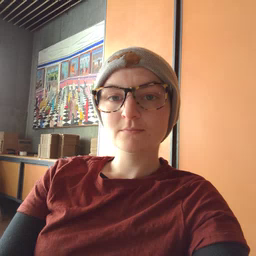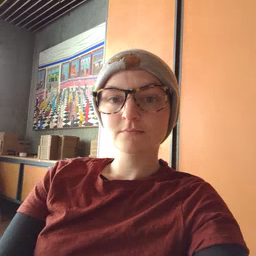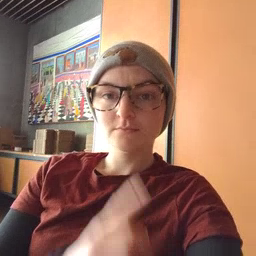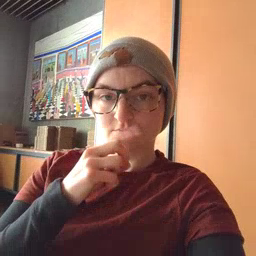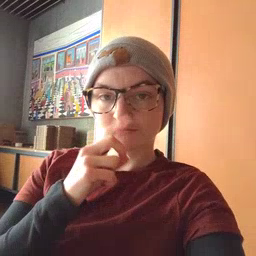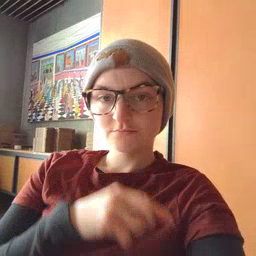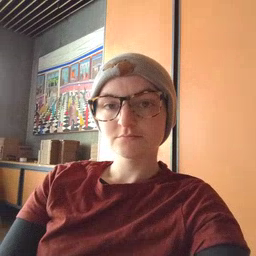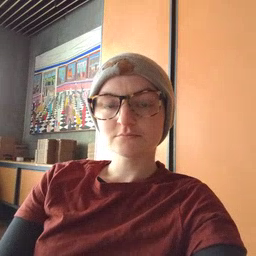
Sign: mouse